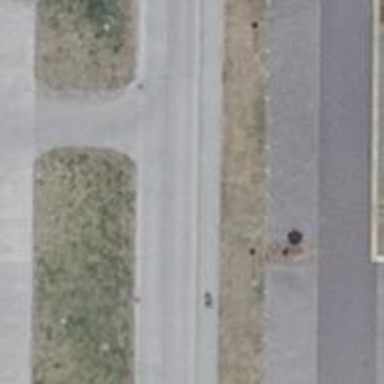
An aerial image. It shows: Road serving as parking aisle.